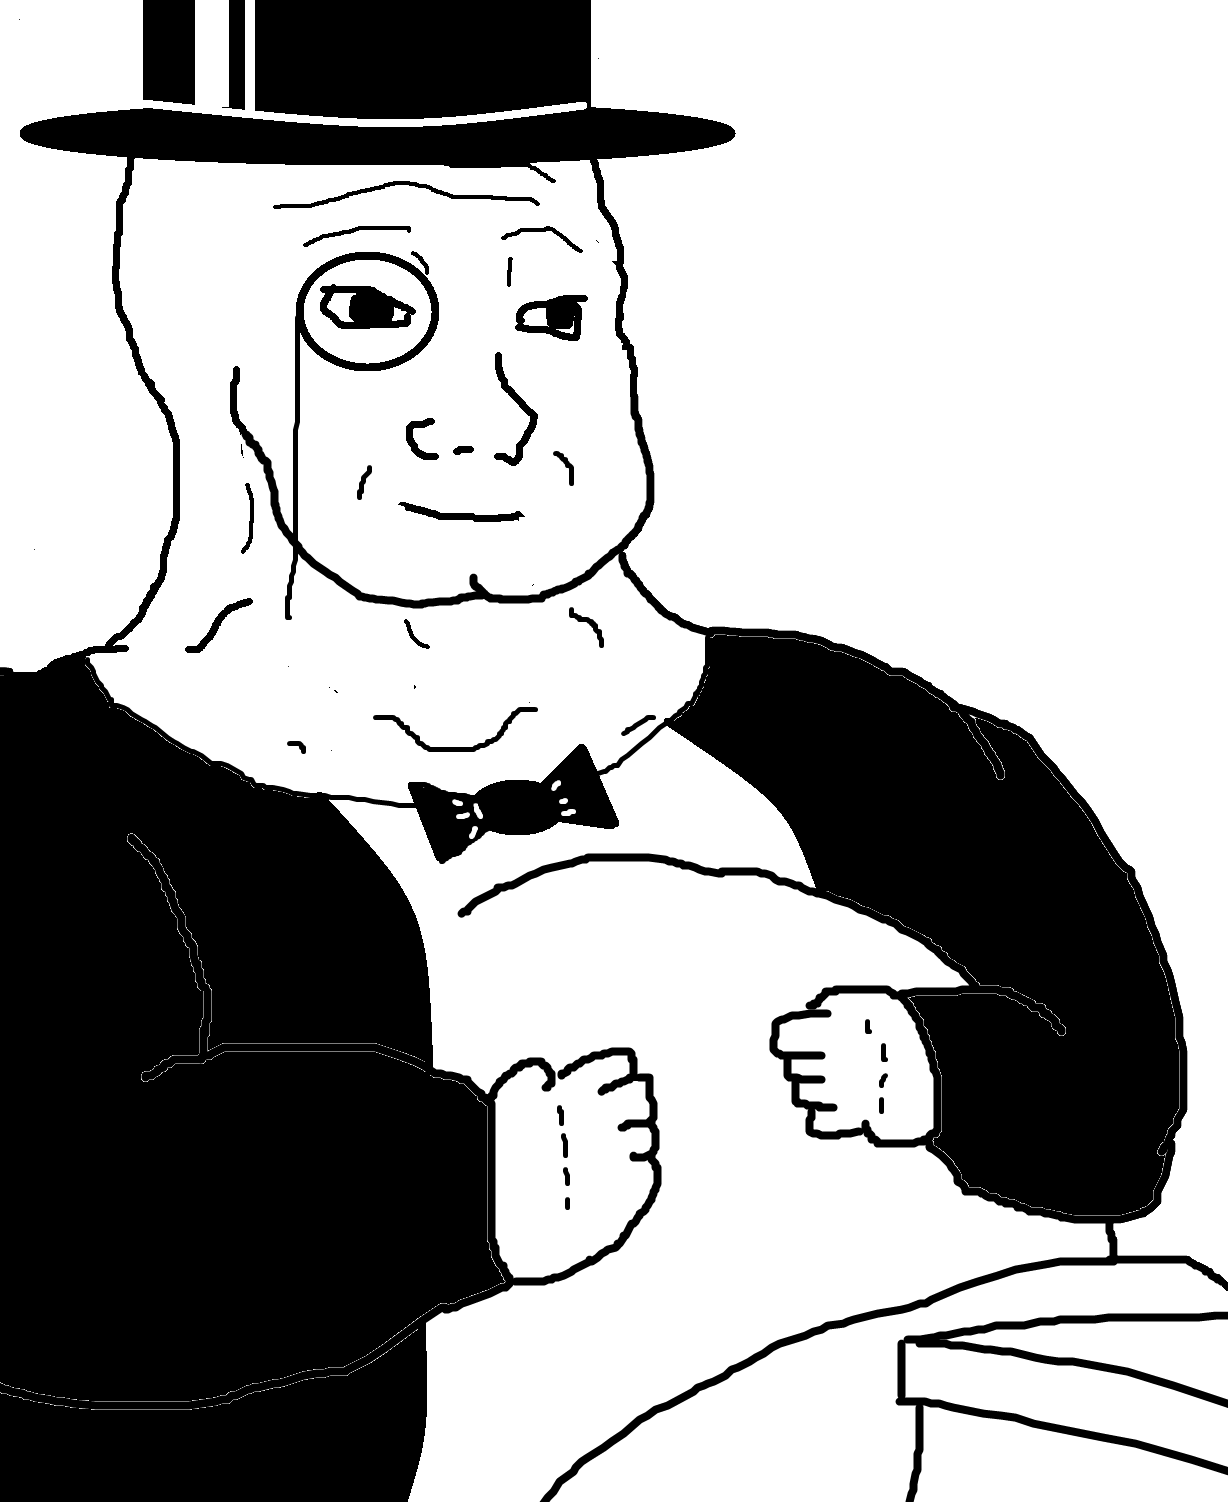
Label: 5_Blobjak